Aerial crown-view tile of a tropical tree (Barro Colorado Island, Panama), acquired 20250818:
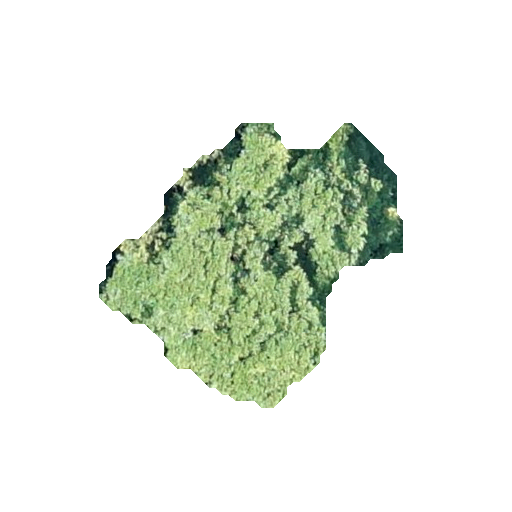
Species: Tabebuia rosea
GBIF accepted scientific name: Tabebuia rosea
Crown area: 74.135 m²